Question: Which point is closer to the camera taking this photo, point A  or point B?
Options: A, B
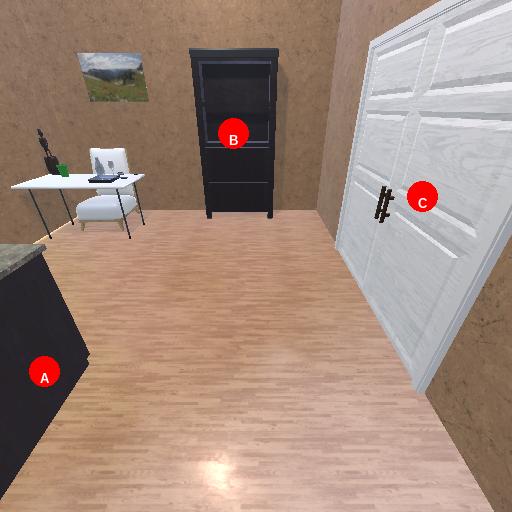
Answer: A